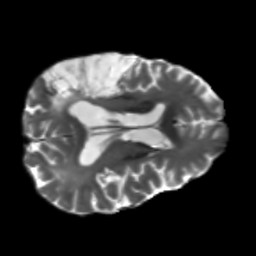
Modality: T2w
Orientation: axial
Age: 66
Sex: male
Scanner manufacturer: siemens
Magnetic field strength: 3 T
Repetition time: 5.25 s
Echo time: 0.08 s